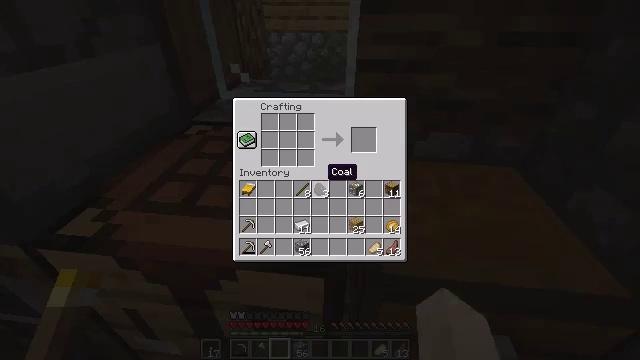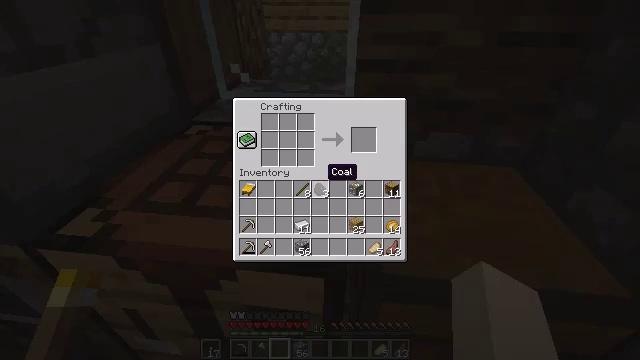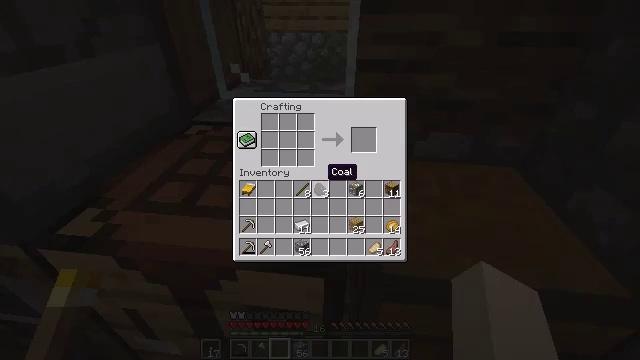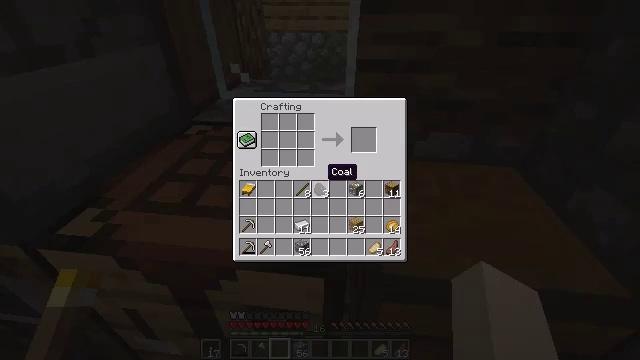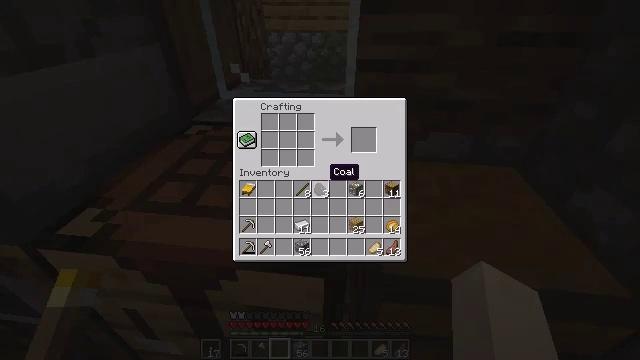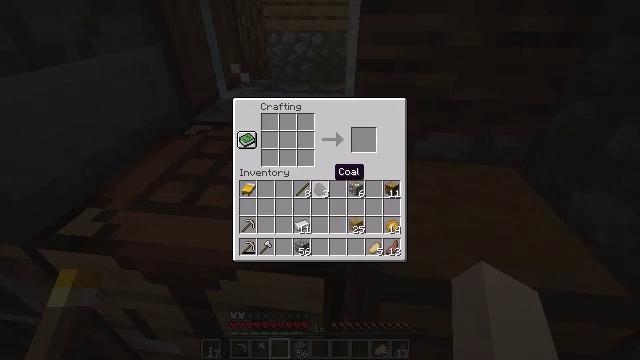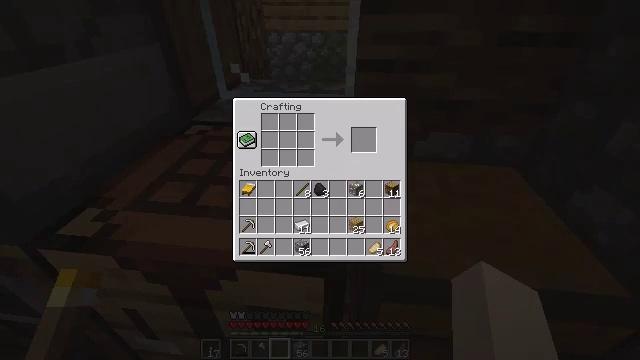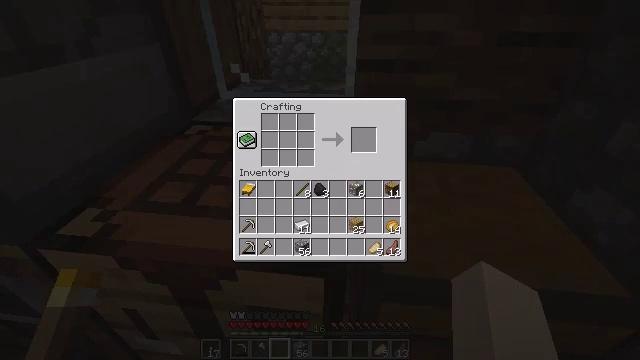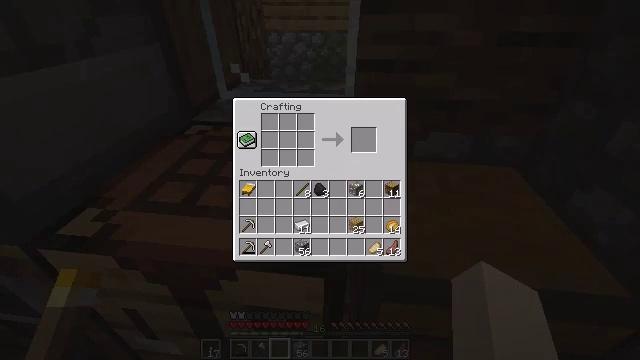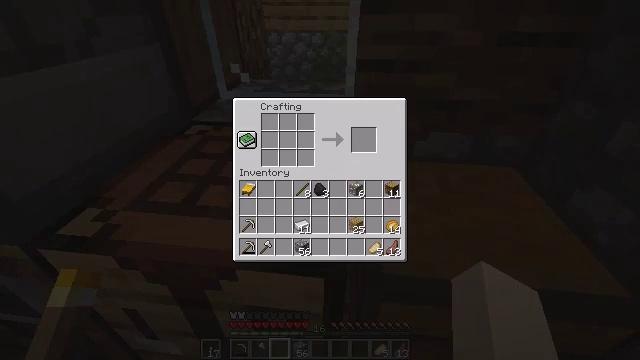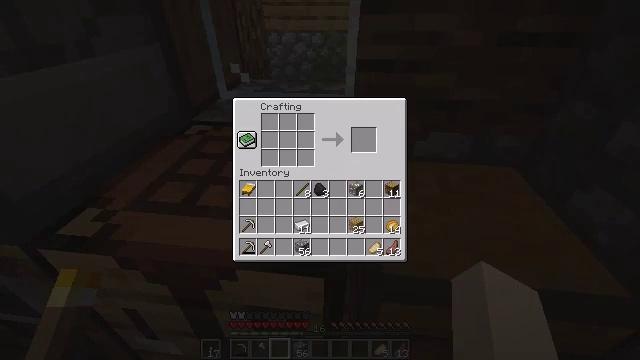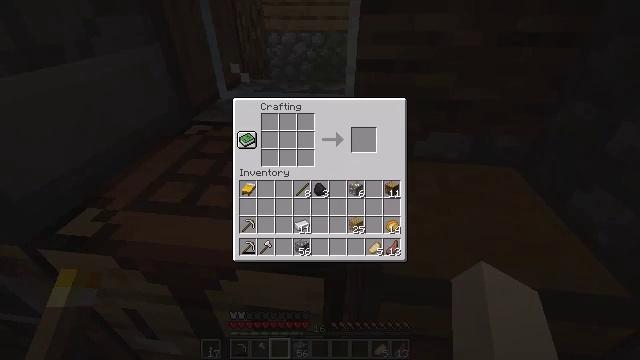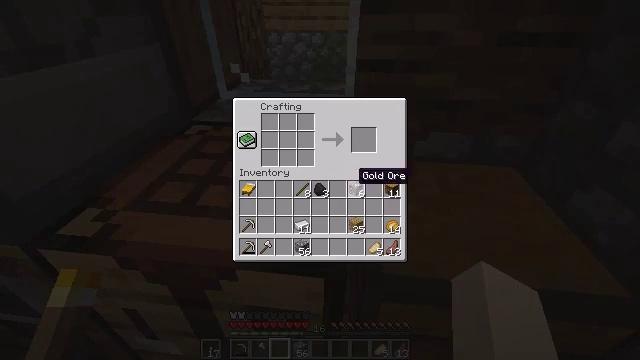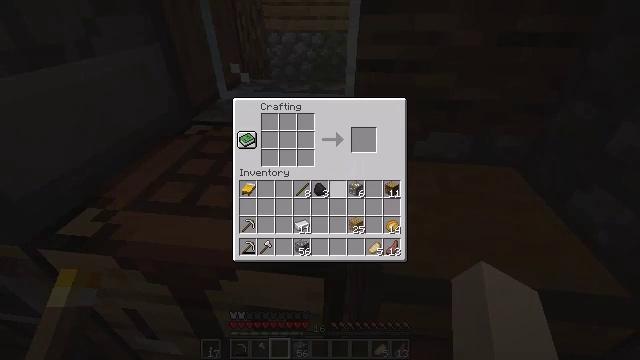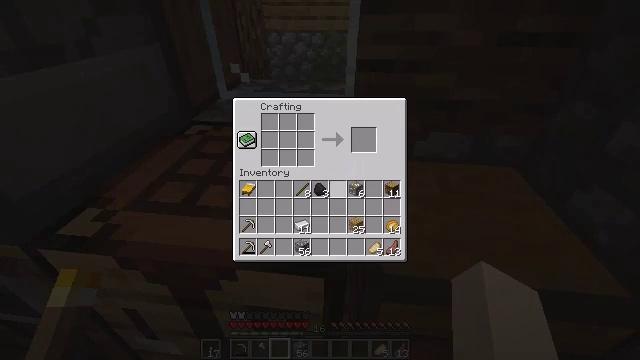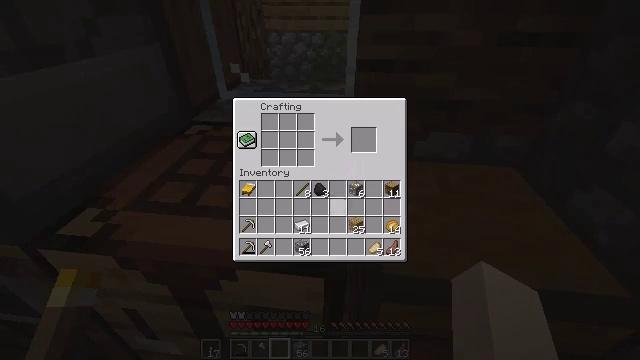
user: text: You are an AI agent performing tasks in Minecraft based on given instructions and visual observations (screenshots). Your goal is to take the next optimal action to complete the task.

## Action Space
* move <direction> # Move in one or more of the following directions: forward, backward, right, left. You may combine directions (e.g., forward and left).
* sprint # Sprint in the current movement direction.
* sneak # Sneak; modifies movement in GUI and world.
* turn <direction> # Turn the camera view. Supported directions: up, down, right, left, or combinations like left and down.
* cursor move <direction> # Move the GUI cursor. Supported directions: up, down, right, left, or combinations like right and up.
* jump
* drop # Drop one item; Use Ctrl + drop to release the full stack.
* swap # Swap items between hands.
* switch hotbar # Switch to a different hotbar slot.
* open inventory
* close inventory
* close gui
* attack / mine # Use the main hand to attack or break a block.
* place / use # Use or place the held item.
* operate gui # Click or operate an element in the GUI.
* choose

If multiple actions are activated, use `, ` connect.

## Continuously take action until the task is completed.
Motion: motion action
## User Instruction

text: Craft a smithing table.
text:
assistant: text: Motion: no_op
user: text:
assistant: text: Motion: no_op
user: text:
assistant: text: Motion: no_op
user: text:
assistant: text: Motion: no_op
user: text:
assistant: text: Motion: no_op
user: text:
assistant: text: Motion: no_op
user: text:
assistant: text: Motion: no_op
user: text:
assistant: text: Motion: no_op
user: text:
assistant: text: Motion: cursor move right
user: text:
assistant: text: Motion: no_op
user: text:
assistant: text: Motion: no_op
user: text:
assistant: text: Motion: no_op
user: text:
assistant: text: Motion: cursor move left
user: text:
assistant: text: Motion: cursor move left
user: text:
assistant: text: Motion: cursor move down
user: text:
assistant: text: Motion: cursor move down
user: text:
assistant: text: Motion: cursor move left and down
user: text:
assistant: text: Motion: cursor move left
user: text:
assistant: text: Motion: no_op
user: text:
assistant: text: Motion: no_op
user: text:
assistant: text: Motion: no_op
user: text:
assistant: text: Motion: no_op
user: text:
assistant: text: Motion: no_op
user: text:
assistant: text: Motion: no_op
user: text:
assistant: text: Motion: no_op
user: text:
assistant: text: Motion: operate gui
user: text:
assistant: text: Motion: operate gui
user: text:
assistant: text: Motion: cursor move up
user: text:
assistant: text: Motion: no_op
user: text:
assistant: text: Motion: no_op